Interaction volume radius: 5 \u00c5
Interaction volume height: 50 \u00c5
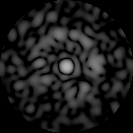
Disorder parameter: 0.8473